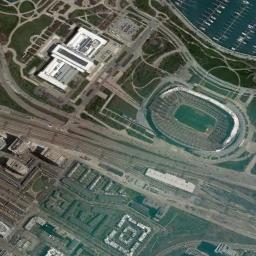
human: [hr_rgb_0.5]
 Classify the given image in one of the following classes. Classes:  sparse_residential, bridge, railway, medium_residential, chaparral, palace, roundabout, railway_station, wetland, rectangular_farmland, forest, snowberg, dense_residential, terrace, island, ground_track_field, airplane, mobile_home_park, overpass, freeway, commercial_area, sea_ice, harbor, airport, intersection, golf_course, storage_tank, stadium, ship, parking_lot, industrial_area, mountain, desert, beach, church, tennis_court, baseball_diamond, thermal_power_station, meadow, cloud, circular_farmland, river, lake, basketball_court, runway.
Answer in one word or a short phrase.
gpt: stadium